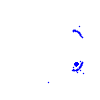
Particle: electron